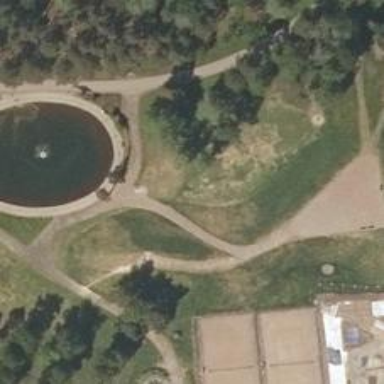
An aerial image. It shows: Disc golf tee area.